Current action and preconditions to check: path_clear

Your task: For each precondition in the list above, predict whether it will hold at this action.

Consider the current scene as observed from the mobile robot's camera, and analyze the predicted future states of all dynamic agents (e.g., people, animals, vehicles, or any moving entities) within the NEXT SECOND.

IMPORTANT: Only answer "very likely" if you are absolutely certain—based on strong, clear evidence—that a dynamic agent will violate the precondition in the predicted future state. Do NOT answer "very likely" for unlikely, ambiguous, or low-probability risks.

Ask yourself for each precondition: Is there a high probability, with clear and convincing evidence, that the predicted future states of any dynamic agent will interfere with the predicted future state of the currently executing action within the NEXT SECOND, causing that precondition to fail?

Assess the risk level based on these predictions. Use "likely" or "very likely" if motions create a clear risk of interference.

Use "neutral" or "improbable" if agents are nearby but their predicted paths are clearly diverging or non-conflicting.

Failure Risk Categories: "very improbable", "improbable", "neutral", "likely", "very likely"

Answer Format: Output ONLY the probability_of_failure value from these categories: "very improbable", "improbable", "neutral", "likely", "very likely"

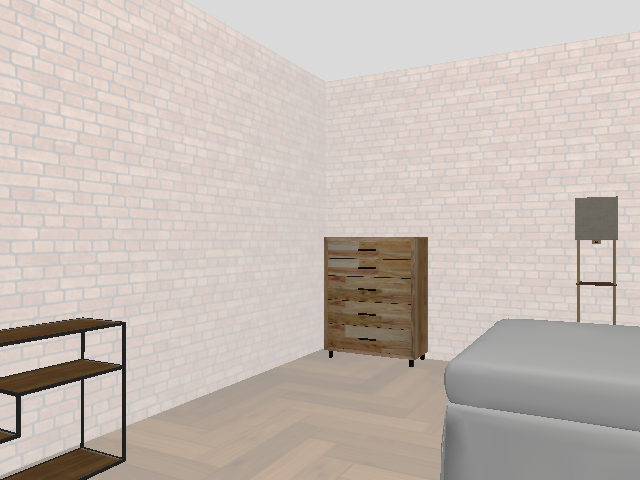

Answer: very improbable